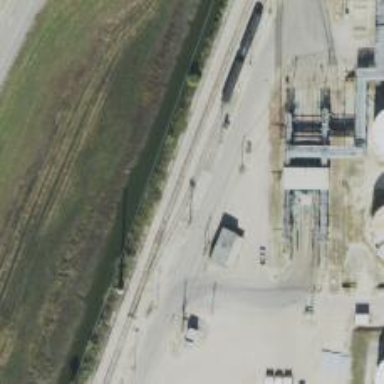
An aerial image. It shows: Rail spur service for transporting petroleum.